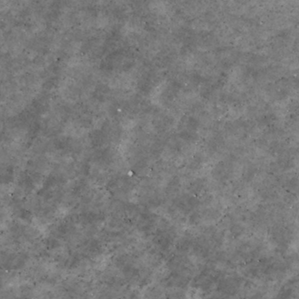
Label: non_frost